Question: I'll start with my goal which is to generate graphs for each of my variables (magnitude [mag], duration [dura] and distance [dist] but with :
Almost finished graph
<URL>
I have a data-frame that looks like this: (screenshot + dput below). It shows the responses (magnitude, distance, duration) during train and test of various biological strains along with their standard error (SEM). For example, the duration response at train is in column "train_avg_dura" and at test is "test_avg_dura". The standard error for each of these is in the columns train_duraSEM and test_duraSEM
'''
dput data:
df_group_sum.wide <-
structure(list(strain = structure(1:8, .Label = c("N2", "acy-1(LOF)",
"acy-1(GOF)", "pde-4", "unc-43", "crh-1", "glr-1", "avr-14"), class = "factor"),
test_avg_dist = c(0.23102447163515, 0.198503787878788, 0.23892936802974,
0.247270588235294, 0.148316666666667, 0.195762711864407,
0.204740740740741, 0.238755154639175), test_avg_dura = c(1.04759733036707,
1.15537878787879, 0.914684014869888, 1.12286274509804, 0.828916666666667,
0.785491525423729, 0.788407407407407, 1.02309278350515),
test_avg_mag = c(0.112163461525871, 0.113447031611172, 0.15930172539742,
0.105397926645665, 0.0370000063024116, 0.0823626968797451,
0.0441620688813484, 0.135786546158742), test_distSEM = c(0.00460504533342531,
0.0050568065734325, 0.00945562739572128, 0.00524044558789062,
0.00882224860763199, 0.00983820301449839, 0.0162322856355826,
0.00738407922404085), test_duraSEM = c(0.0187491841242793,
0.0287113186085301, 0.0283764910080623, 0.0215386973519077,
0.0471018319675206, 0.0341593217329755, 0.0564553992545153,
0.0271939362203803), test_magSEM = c(0.00335619679815181,
0.00443251320170775, 0.00919066553588191, 0.00432150262248429,
0.00400887448034098, 0.00664866437888279, 0.00575860867691942,
0.00524462205156711), train_avg_dist = c(0.337652222222222,
0.294218518518519, 0.338651851851852, 0.311313725490196,
0.254675, 0.2737, 0.390688888888889, 0.314817948717949),
train_avg_dura = c(1.3543, 1.429, 1.19151851851852, 1.37256862745098,
1.236, 1.06376666666667, 1.41396296296296, 1.31512820512821
), train_avg_mag = c(0.1930557426236, 0.19297076970836, 0.212916856705011,
0.127417008935649, 0.0841239843171108, 0.117210954090848,
0.115413610503398, 0.179227387006556)), class = "data.frame", .Names = c("strain",
"test_avg_dist", "test_avg_dura", "test_avg_mag", "test_distSEM",
"test_duraSEM", "test_magSEM", "train_avg_dist", "train_avg_dura",
"train_avg_mag"), row.names = c(NA, -8L))
'''

The melted data-frame I used to plot the graph is as follows:
'''
structure(list(strain = structure(c(1L, 2L, 3L, 4L, 5L, 6L, 7L,
8L, 1L, 2L, 3L, 4L, 5L, 6L, 7L, 8L, 1L, 2L, 3L, 4L, 5L, 6L, 7L,
8L, 1L, 2L, 3L, 4L, 5L, 6L, 7L, 8L, 1L, 2L, 3L, 4L, 5L, 6L, 7L,
8L, 1L, 2L, 3L, 4L, 5L, 6L, 7L, 8L, 1L, 2L, 3L, 4L, 5L, 6L, 7L,
8L, 1L, 2L, 3L, 4L, 5L, 6L, 7L, 8L, 1L, 2L, 3L, 4L, 5L, 6L, 7L,
8L, 1L, 2L, 3L, 4L, 5L, 6L, 7L, 8L, 1L, 2L, 3L, 4L, 5L, 6L, 7L,
8L, 1L, 2L, 3L, 4L, 5L, 6L, 7L, 8L, 1L, 2L, 3L, 4L, 5L, 6L, 7L,
8L, 1L, 2L, 3L, 4L, 5L, 6L, 7L, 8L, 1L, 2L, 3L, 4L, 5L, 6L, 7L,
8L, 1L, 2L, 3L, 4L, 5L, 6L, 7L, 8L, 1L, 2L, 3L, 4L, 5L, 6L, 7L,
8L, 1L, 2L, 3L, 4L, 5L, 6L, 7L, 8L, 1L, 2L, 3L, 4L, 5L, 6L, 7L,
8L, 1L, 2L, 3L, 4L, 5L, 6L, 7L, 8L), .Label = c("N2", "acy-1(LOF)",
"acy-1(GOF)", "pde-4", "unc-43", "crh-1", "glr-1", "avr-14"), class = "factor"),
variable = structure(c(1L, 1L, 1L, 1L, 1L, 1L, 1L, 1L, 2L,
2L, 2L, 2L, 2L, 2L, 2L, 2L, 3L, 3L, 3L, 3L, 3L, 3L, 3L, 3L,
4L, 4L, 4L, 4L, 4L, 4L, 4L, 4L, 5L, 5L, 5L, 5L, 5L, 5L, 5L,
5L, 6L, 6L, 6L, 6L, 6L, 6L, 6L, 6L, 7L, 7L, 7L, 7L, 7L, 7L,
7L, 7L, 8L, 8L, 8L, 8L, 8L, 8L, 8L, 8L, 9L, 9L, 9L, 9L, 9L,
9L, 9L, 9L, 10L, 10L, 10L, 10L, 10L, 10L, 10L, 10L, 11L,
11L, 11L, 11L, 11L, 11L, 11L, 11L, 12L, 12L, 12L, 12L, 12L,
12L, 12L, 12L, 13L, 13L, 13L, 13L, 13L, 13L, 13L, 13L, 14L,
14L, 14L, 14L, 14L, 14L, 14L, 14L, 15L, 15L, 15L, 15L, 15L,
15L, 15L, 15L, 16L, 16L, 16L, 16L, 16L, 16L, 16L, 16L, 17L,
17L, 17L, 17L, 17L, 17L, 17L, 17L, 18L, 18L, 18L, 18L, 18L,
18L, 18L, 18L, 19L, 19L, 19L, 19L, 19L, 19L, 19L, 19L, 20L,
20L, 20L, 20L, 20L, 20L, 20L, 20L), .Label = c("test_avg_dist",
"test_avg_dura", "test_avg_mag", "test_avg_prob", "test_avg_spd",
"test_distSEM", "test_duraSEM", "test_magSEM", "test_probSEM",
"test_spdSEM", "train_avg_dist", "train_avg_dura", "train_avg_mag",
"train_avg_prob", "train_avg_spd", "train_distSEM", "train_duraSEM",
"train_magSEM", "train_probSEM", "train_spdSEM"), class = "factor"),
value = c(0.23102447163515, 0.198503787878788, 0.23892936802974,
0.247270588235294, 0.148316666666667, 0.195762711864407,
0.204740740740741, 0.238755154639175, 1.04759733036707, 1.15537878787879,
0.914684014869888, 1.12286274509804, 0.828916666666667, 0.785491525423729,
0.788407407407407, 1.02309278350515, 0.112163461525871, 0.113447031611172,
0.15930172539742, 0.105397926645665, 0.0370000063024116,
0.0823626968797451, 0.0441620688813484, 0.135786546158742,
0.457040018571118, 0.563727434411572, 0.624264612406578,
0.392625726149316, 0.219488346025285, 0.355836464305103,
0.158243463050796, 0.549997886634136, 0.218104671667048,
0.175578055416405, 0.256197987699313, 0.218534931269605,
0.181253278716812, 0.235434749265196, 0.236043513165036,
0.229165553562148, 0.00460504533342531, 0.0050568065734325,
0.00945562739572128, 0.00524044558789062, 0.00882224860763199,
0.00983820301449839, 0.0162322856355826, 0.00738407922404085,
0.0187491841242793, 0.0287113186085301, 0.0283764910080623,
0.0215386973519077, 0.0471018319675206, 0.0341593217329755,
0.0564553992545153, 0.0271939362203803, 0.00335619679815181,
0.00443251320170775, 0.00919066553588191, 0.00432150262248429,
0.00400887448034098, 0.00664866437888279, 0.00575860867691942,
0.00524462205156711, 0.00460504533342531, 0.0050568065734325,
0.00945562739572128, 0.00524044558789062, 0.00882224860763199,
0.00983820301449839, 0.0162322856355826, 0.00738407922404085,
0.00148090077905166, 0.00224725406956702, 0.00293788372166611,
0.00142518092482957, 0.00475313026432338, 0.00259537819051875,
0.00439432015310276, 0.00179190641262238, 0.337652222222222,
0.294218518518519, 0.338651851851852, 0.311313725490196,
0.254675, 0.2737, 0.390688888888889, 0.314817948717949, 1.3543,
1.429, 1.19151851851852, 1.37256862745098, 1.236, 1.06376666666667,
1.41396296296296, 1.31512820512821, 0.1930557426236, 0.19297076970836,
0.212916856705011, 0.127417008935649, 0.0841239843171108,
0.117210954090848, 0.115413610503398, 0.179227387006556,
0.525206741295172, 0.606796097537911, 0.592920766963248,
0.383218177729097, 0.294853306191478, 0.37983654970313, 0.244065736387288,
0.529995494304863, 0.245519078777542, 0.204069564920836,
0.279438682643543, 0.223741850875084, 0.203505986396722,
0.244494243449087, 0.263225928969608, 0.235094347033923,
0.00509151719343593, 0.00741331297357774, 0.0110354960774679,
0.0058641318136066, 0.0114389388703232, 0.0108143010933781,
0.0182904578688527, 0.00913426247712326, 0.0167858570502119,
0.0279705569908445, 0.030133138276768, 0.0219057666071679,
0.0479637760140276, 0.0332974908188985, 0.0605392786801207,
0.0323033076008837, 0.00498395111761598, 0.0081988397756359,
0.0107052683837969, 0.00442352355941589, 0.00723029142814287,
0.00764631328347674, 0.00980735575566329, 0.00789476278044047,
0.00509151719343593, 0.00741331297357774, 0.0110354960774679,
0.0058641318136066, 0.0114389388703232, 0.0108143010933781,
0.0182904578688527, 0.00913426247712326, 0.00139403793044242,
0.00220415921330836, 0.00299625483623813, 0.00144528089431754,
0.00441088530148196, 0.00248394605240026, 0.00319027562414684,
0.00174638373495128)), row.names = c(NA, -160L), .Names = c("strain",
"variable", "value"), class = "data.frame")
'''
The code I used to plot this (after removing SEM rows) is as follows:
'''
(abs_bar_mag <-
df_group_sum.long %>%
filter(grepl("mag", variable)) %>%
ggplot(aes(x = strain,
y = value,
fill = variable))+
scale_fill_manual(values=c("lightseagreen", "indianred1"))+
geom_bar(stat="identity", position = "dodge") +
#geom_errorbar(aes(ymin=value-1, ymax=value+1), width=.1, position = position_dodge(width=0.9)) +
theme(panel.background = element_blank()) +
theme(text = element_text(size = 20),
axis.line = element_line(colour = "black")) +
ggtitle("") +
theme(plot.title = element_text(size = 30, hjust = 0.5, face = "bold"),
axis.text = element_text(size = 70),
strip.text = element_text(size = 40),
axis.text.x = element_text(angle = 65, hjust = 1, size = 40),
axis.title.y = (element_text(size = 65)))
+
labs(colour = "",
y = "Magnitude",
x = "") +
scale_colour_manual(values = rev())
)
'''
I appreciate any pointers or solutions you may have!
Thanks,
Aram
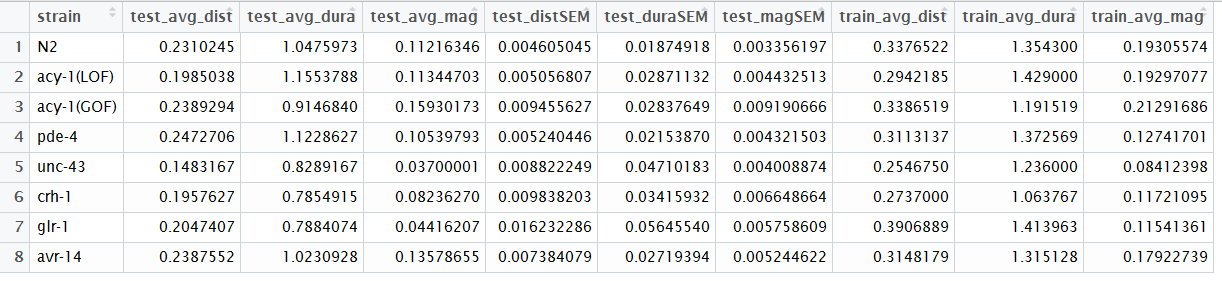
Answer: The issue here is that the columns and the (standard error) columns need to stay together. This requires to reshape two value columns . <URL> for more details.
Therefore, we start with the data in wide format ('df_group_sum.wide'). To be in line with the code provided by the OP, only magnitudes are plotted.
'''
library(data.table)
library(ggplot2)
molten <- melt(
data.table(df_group_sum.wide), id.vars = "strain",
measure.vars = patterns("avg_mag$", "magSEM$"),
value.name = c("avg", "SEM"))[
, variable := forcats::lvls_revalue(variable, c("test_mag", "train_mag"))][]
molten
'''
> '''
strain variable avg SEM
1: N2 test_mag 0.<PHONE> 0.003356197
2: acy-1(LOF) test_mag 0.<PHONE> 0.004432513
3: acy-1(GOF) test_mag 0.<PHONE> 0.009190666
4: pde-4 test_mag 0.<PHONE> 0.004321503
5: unc-43 test_mag 0.<PHONE> 0.004008874
6: crh-1 test_mag 0.<PHONE> 0.006648664
7: glr-1 test_mag 0.<PHONE> 0.005758609
8: avr-14 test_mag 0.<PHONE> 0.005244622
9: N2 train_mag 0.<PHONE> NA
10: acy-1(LOF) train_mag 0.<PHONE> NA
11: acy-1(GOF) train_mag 0.21291686 NA
12: pde-4 train_mag 0.<PHONE> NA
13: unc-43 train_mag 0.<PHONE> NA
14: crh-1 train_mag 0.<PHONE> NA
15: glr-1 train_mag 0.<PHONE> NA
16: avr-14 train_mag 0.<PHONE> NA
'''
'''
ggplot(molten,
aes(strain, avg, ymin = avg - SEM, ymax = avg + SEM, fill = variable)) +
geom_col(position = "dodge") +
geom_errorbar(width=.1, position = position_dodge(width=0.9)) +
scale_fill_manual(values=c("lightseagreen", "indianred1")) +
theme_bw() +
labs(fill = "", y = "Magnitude", x = "")
'''
<URL>
---
The OP also has provided a data.frame in long format 'df_group_sum.long' which does contain more data than 'df_group_sum.wide'. These should be plotted as well, now.
By looking at the variable names
'''
unique(df_group_sum.long$variable)
'''
> '''
[1] test_avg_dist test_avg_dura test_avg_mag test_avg_prob test_avg_spd
[6] test_distSEM test_duraSEM test_magSEM test_probSEM test_spdSEM
[11] train_avg_dist train_avg_dura train_avg_mag train_avg_prob train_avg_spd
[16] train_distSEM train_duraSEM train_magSEM train_probSEM train_spdSEM
20 Levels: test_avg_dist test_avg_dura test_avg_mag test_avg_prob ... train_spdSEM
'''
the data.frame seems to contain aggregated data ('avg' and 'SEM') of five different variables ('dist', 'dura', 'mag', 'prob', 'spd') of two data sets ('train' and 'test'). Again, 'avg' and 'SEM' need to stay together on one row for plotting bar charts with error bars.
Unfortunately, the naming scheme is inconsistent. It would have been better if the variables containing standard errors would have been named similar to 'train_avg_mag', e.g., 'train_SEM_mag' instead of 'train_magSEM'.
So, the first step is to split up the 'variable' names to get the different groups separately:
'''
library(data.table)
DT <- data.table(df_group_sum.long)
DT[, c("dataset", "measure", "variable") :=
DT[, tstrsplit(variable, "_|SEM$")][is.na(V3), ':='(V3 = V2, V2 = "SEM")]]
DT
'''
> '''
strain variable value dataset measure
1: N2 dist 0.231024472 test avg
2: acy-1(LOF) dist 0.198503788 test avg
3: acy-1(GOF) dist 0.238929368 test avg
4: pde-4 dist 0.247270588 test avg
5: unc-43 dist 0.148316667 test avg
---
156: pde-4 spd 0.001445281 train SEM
157: unc-43 spd 0.004410885 train SEM
158: crh-1 spd 0.002483946 train SEM
159: glr-1 spd 0.003190276 train SEM
160: avr-14 spd 0.001746384 train SEM
'''
'''
unique(DT[, variable])
'''
> "dist" "dura" "mag" "prob" "spd"
'''
unique(DT[, dataset])
'''
> "test" "train"
'''
unique(DT[, measure])
'''
> "avg" "SEM"
Now, the abbreviated variable names are replaced by their full names using an :
'''
abbr2full <- data.table(
variable = c("dist", "dura", "mag"),
full = c("Distance", "Duration", "Magnitude")
)
DT[abbr2full, on = "variable", variable := full][]
'''
Finally, a facetted plot of all five variables is created. 'dcast()' is used to reshape the data from long to a wide format where each row has two measures 'avg' and 'SEM'.
'''
library(ggplot2)
ggplot(dcast(DT, ... ~ measure),
aes(strain, avg, ymin = avg - SEM, ymax = avg + SEM, fill = dataset)) +
geom_col(position = "dodge") +
geom_errorbar(width=.1, position = position_dodge(width=0.9)) +
scale_fill_manual(values=c("lightseagreen", "indianred1")) +
theme_bw() +
labs(fill = "", y = "Average", x = "") +
facet_wrap(~ variable, scales = "free_y") +
theme(axis.text.x = element_text(angle = 65, hjust = 1))
'''
<URL>